Aerial crown-view tile of a tropical tree (Barro Colorado Island, Panama), acquired 20250414:
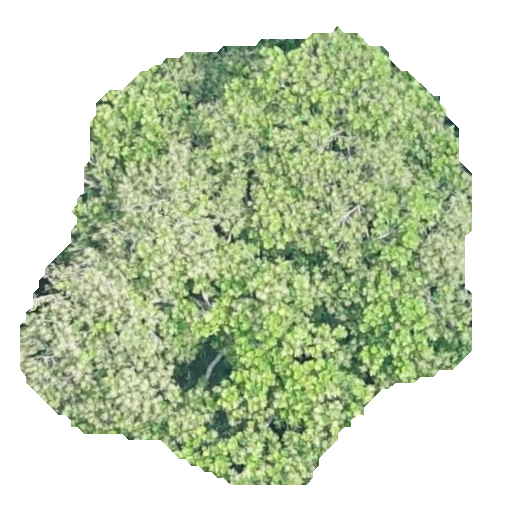
Species: Anacardium excelsum
GBIF accepted scientific name: Anacardium excelsum
Crown area: 222.492 m²